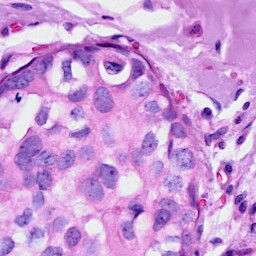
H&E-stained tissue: Breast